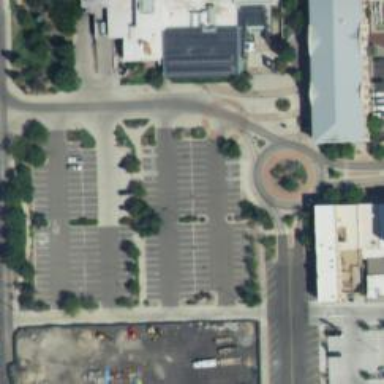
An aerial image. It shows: Parking space is available.